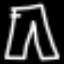
Label: pants